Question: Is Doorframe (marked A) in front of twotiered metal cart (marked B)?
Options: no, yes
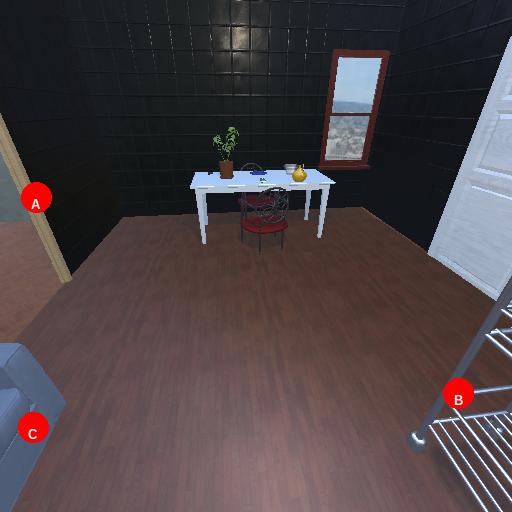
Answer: no